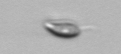
Label: Cryptophyta